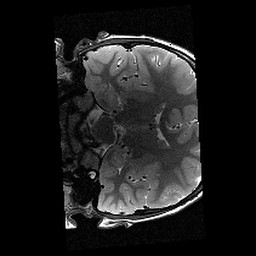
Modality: T2w
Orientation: coronal
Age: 9
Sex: male
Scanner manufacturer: siemens
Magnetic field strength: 3 T
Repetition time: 9.23 s
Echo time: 0.067 s